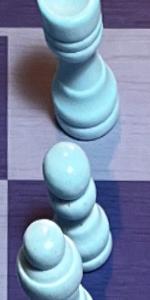
Label: Pawn_White